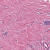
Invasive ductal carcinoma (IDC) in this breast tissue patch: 1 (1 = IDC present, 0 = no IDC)